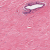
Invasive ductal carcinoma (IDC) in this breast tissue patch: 0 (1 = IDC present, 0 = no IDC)